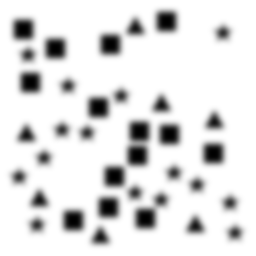
Squares: 14
Triangles: 7
Stars: 15
Total shapes: 36